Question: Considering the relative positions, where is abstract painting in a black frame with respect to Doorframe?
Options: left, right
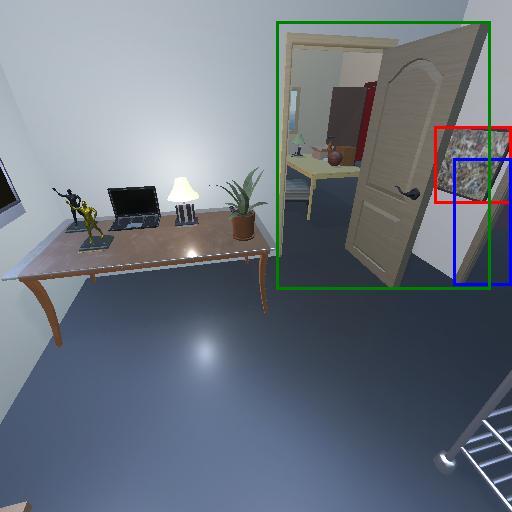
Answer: left